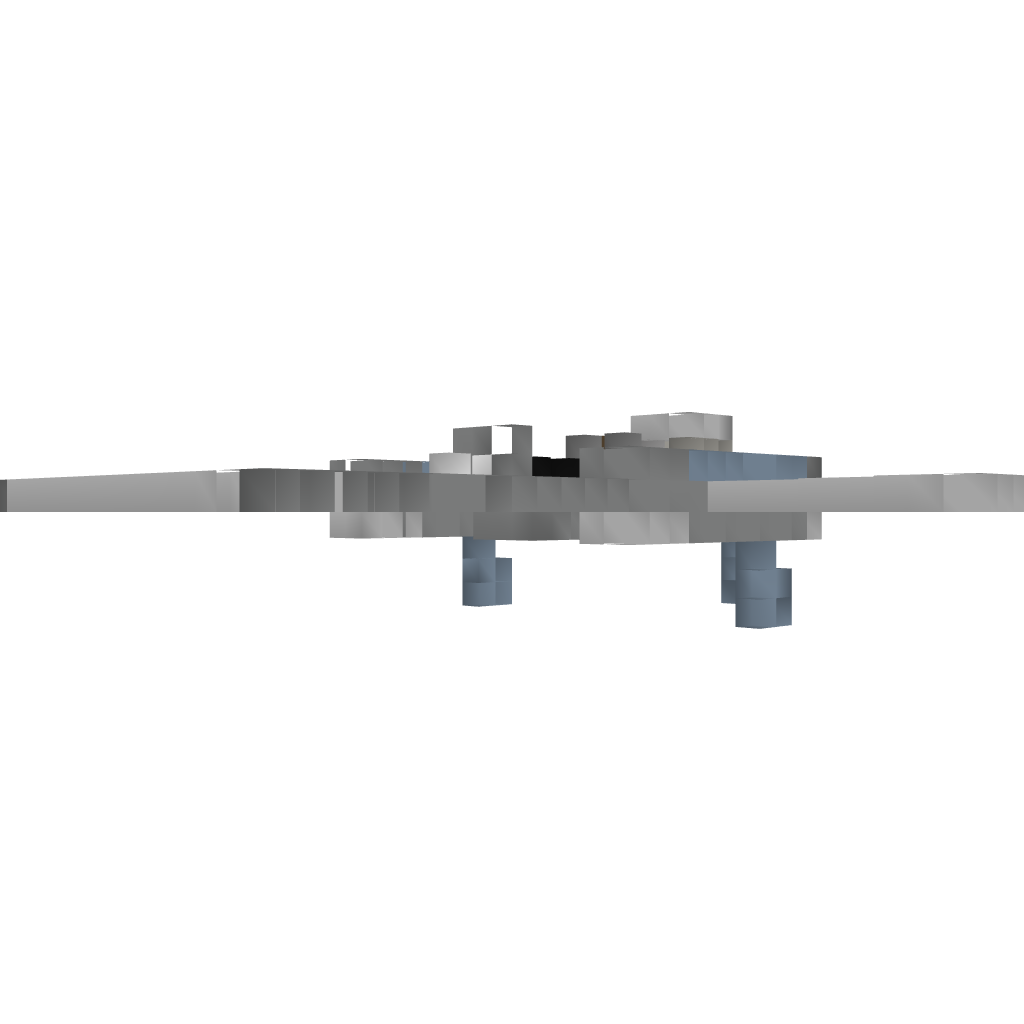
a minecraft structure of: Saab 21